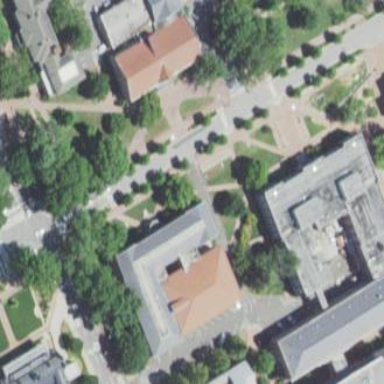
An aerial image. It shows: University building.